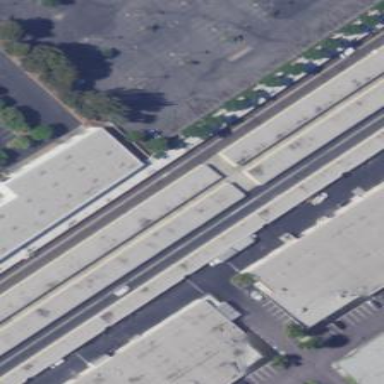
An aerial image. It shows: Storage rental shop.